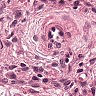
Metastatic tissue present: no